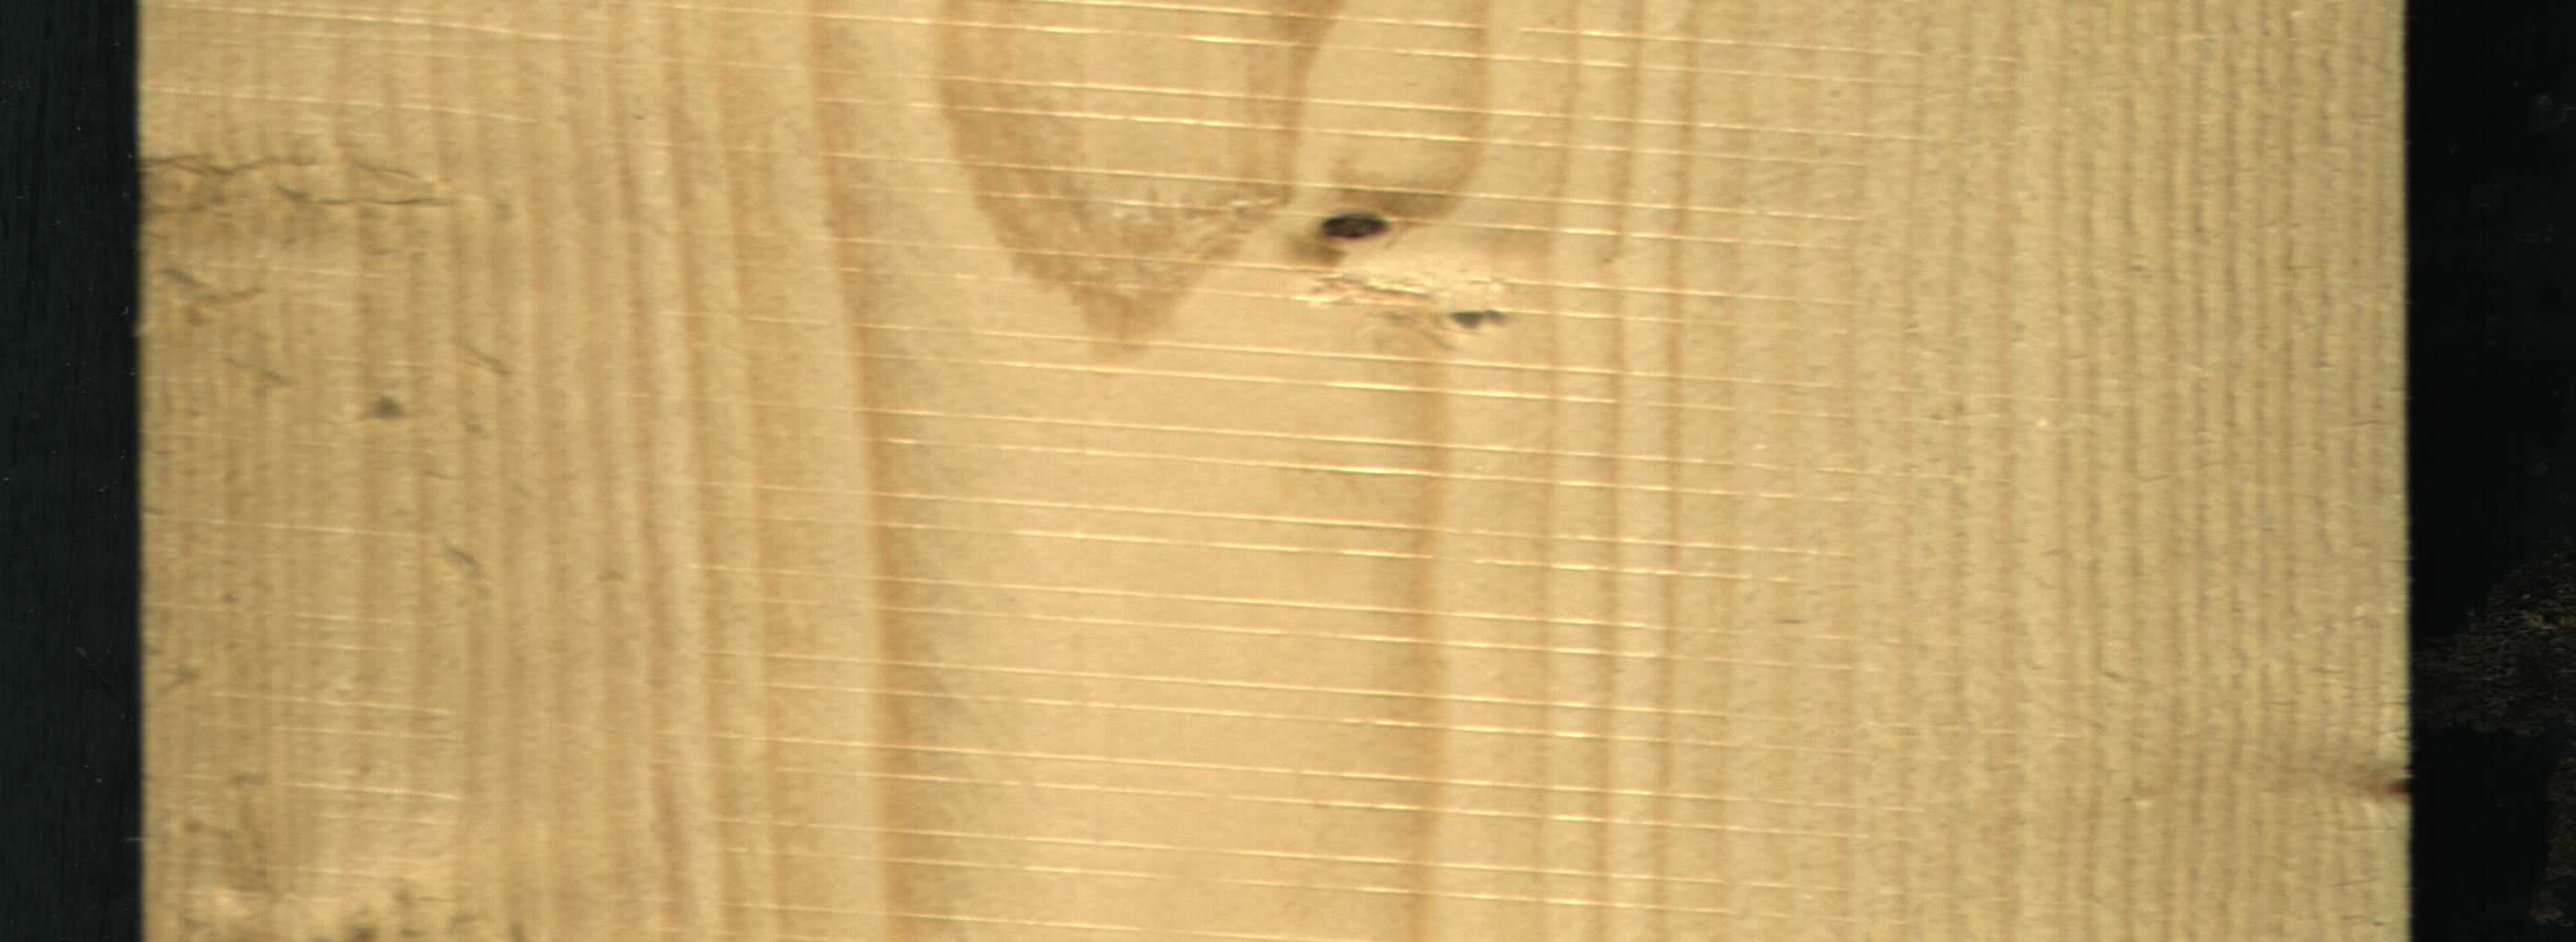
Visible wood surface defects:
Dead_Knot